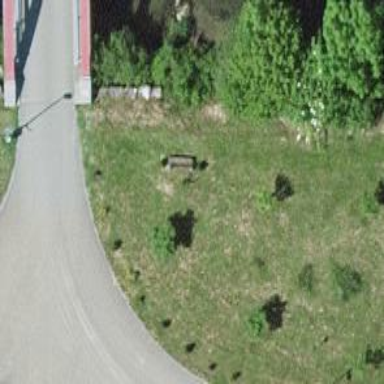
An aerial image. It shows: Bench.